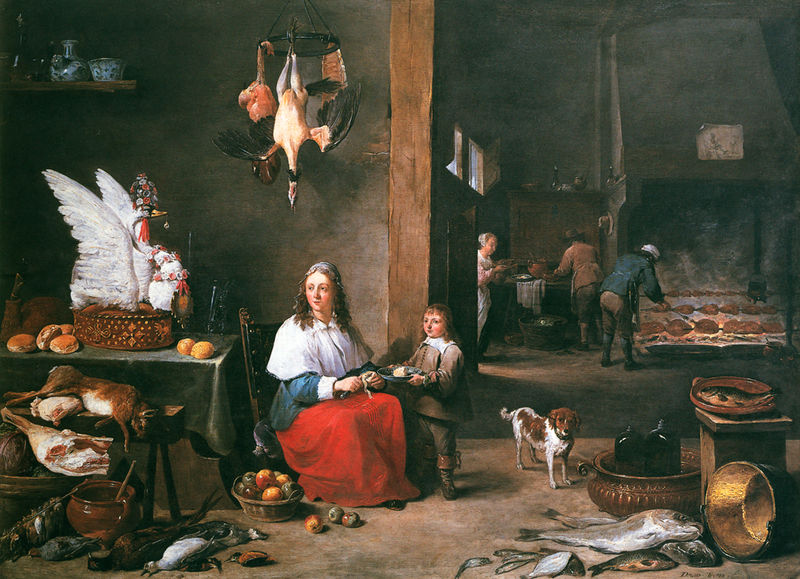
Titel: Die Küche
Künstler: David d. J. Teniers
Institution: Den Haag, Mauritshuis
Schlagwörter: blau, feuer, flügel, gemälde, mann, vogel, weiß, menschen, braun, bunt, fenster, frau, tisch, hund, obst, rot, tiere, flaschen, diener, schüssel, teller, innenraum, niederlande, tischtuch, vögel, interieur, familie, innen, kind, mutter, alltag, genre, kamin, ofen, hase, krug, stilleben, stillleben, apfel, topf, äpfel, magd, gans, schwan, körbe, farbe, bank, wild, essen, korb, brot, balken, junge, bouquet, töpfe, fleisch, metzger, schlachter, fenter, tauben, geschirr, bäcker, dienstboten, speisen, mahl, küche, fisch, braten, geflügel, werkstatt, fasan, reh, kochen, huhn, porzelan, gefäße, keule, obstkorb, behälter, fische, kessel, feuerstelle, brötchen, familienleben, pfel, fassan, präparator